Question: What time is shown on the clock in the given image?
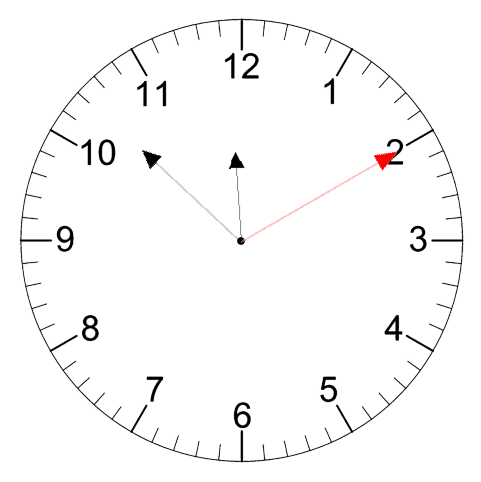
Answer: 11:52:10